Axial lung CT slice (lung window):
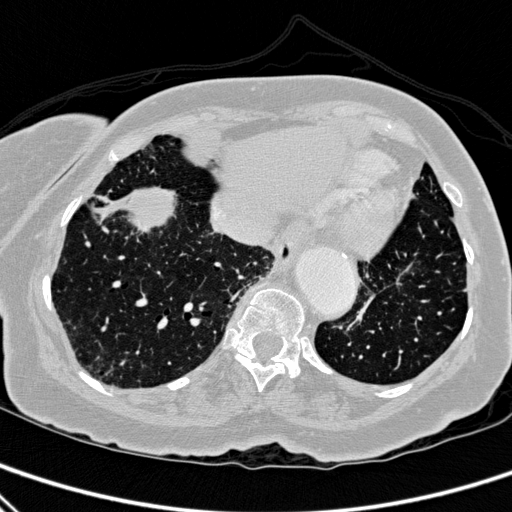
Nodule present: no